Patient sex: M
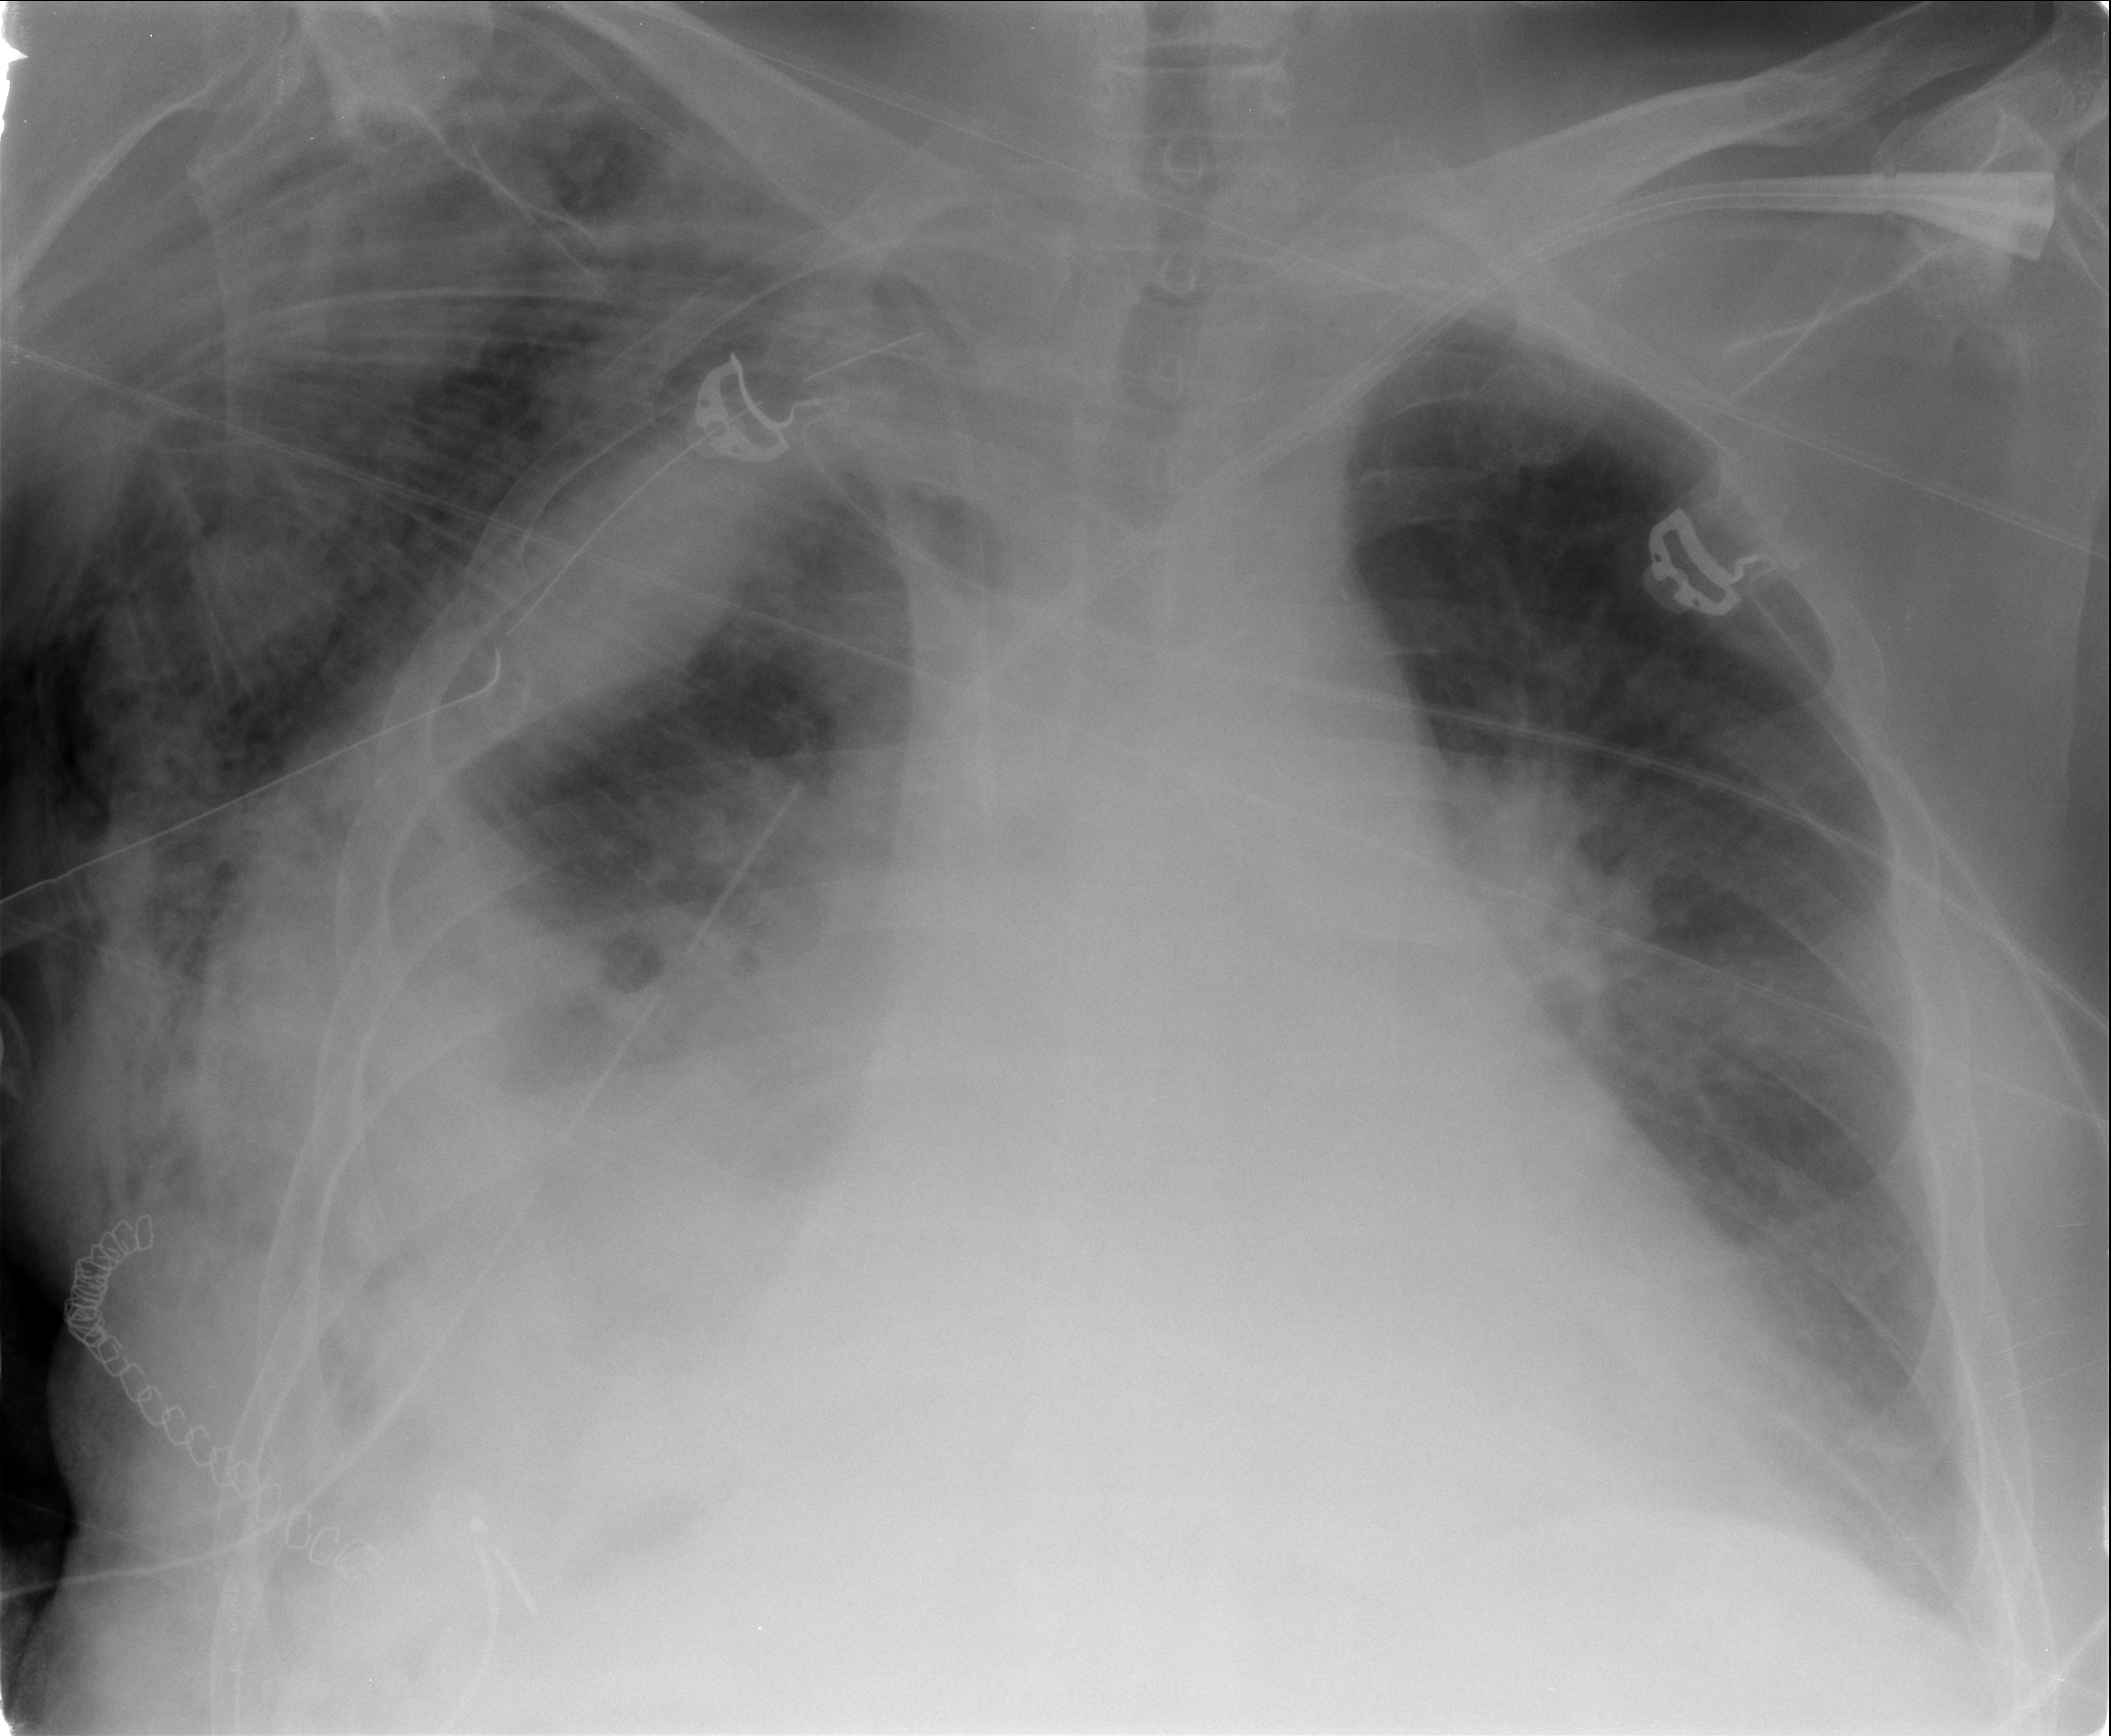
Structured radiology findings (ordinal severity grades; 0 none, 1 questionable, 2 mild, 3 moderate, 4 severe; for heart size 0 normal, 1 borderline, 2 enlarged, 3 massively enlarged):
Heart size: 2
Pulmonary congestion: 0
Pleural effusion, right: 3
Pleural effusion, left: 1
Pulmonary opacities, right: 3
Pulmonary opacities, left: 0
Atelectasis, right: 3
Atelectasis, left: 2